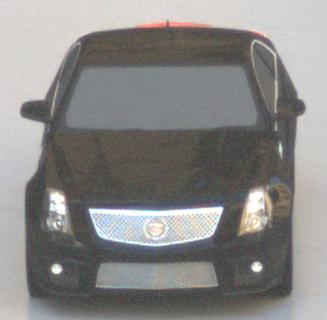
Make: Cadillac
Model: CTS-V
Detailed model: CTS-V (II) Limousine
Model produced from: 2008/11
Model produced until: 2010/12
Doors: 4
Color: black
Road condition: wet road
Daytime: morning or afternoon
Contrast: low contrast